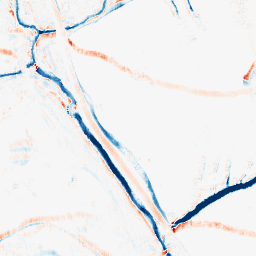
Category: morphological
Decomposition family: morphological_rect
Decomposition parameters: operation: average
width: 5
height: 10
Upsampling method: bicubic_16x
Upsampling parameters: scale: 16
Upsampling scale: 16